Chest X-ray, PA view. Patient: 14 years old, sex F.
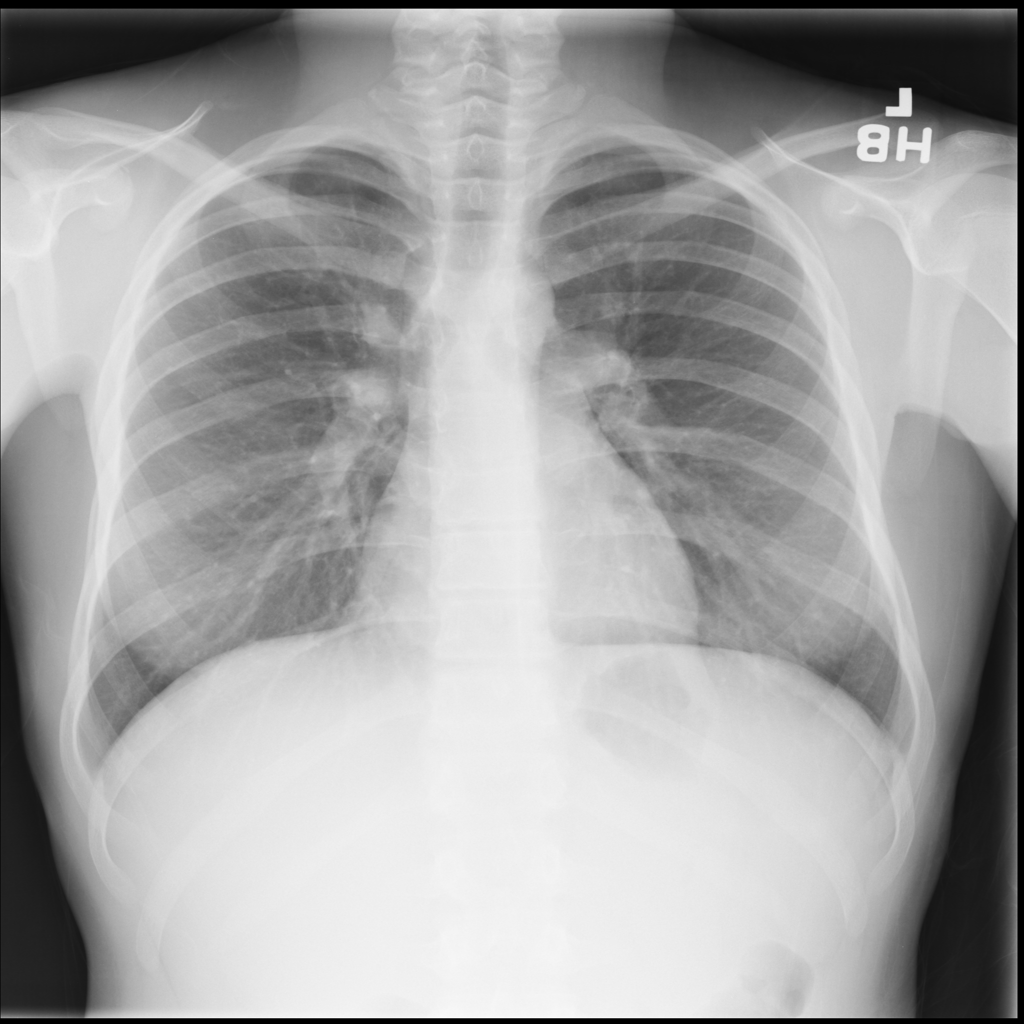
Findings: No Finding